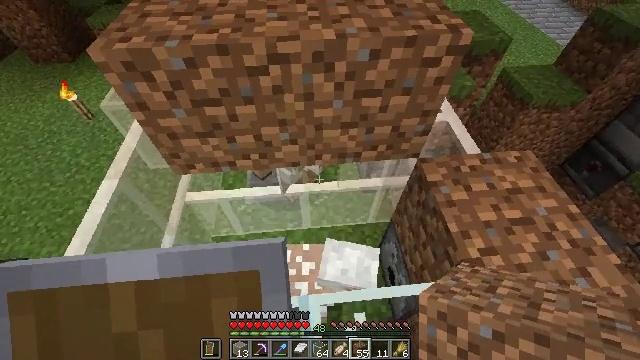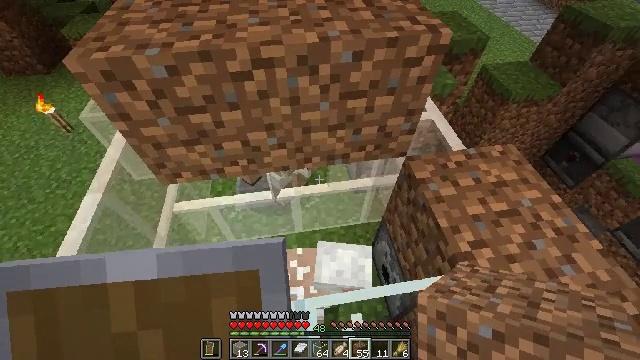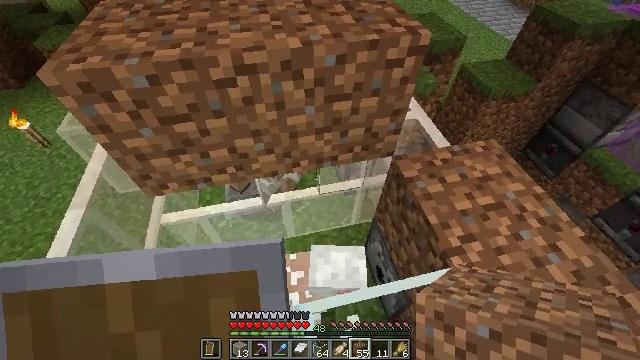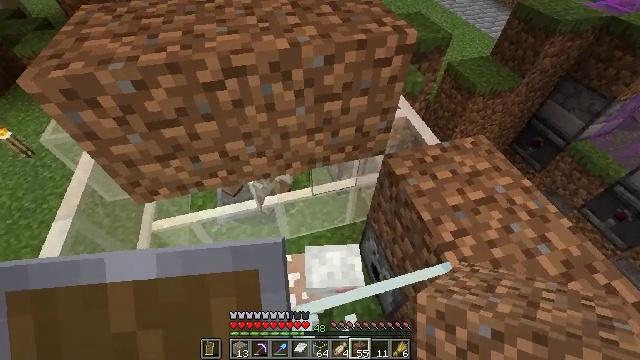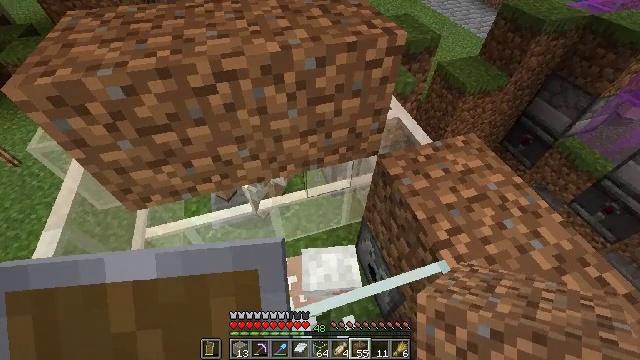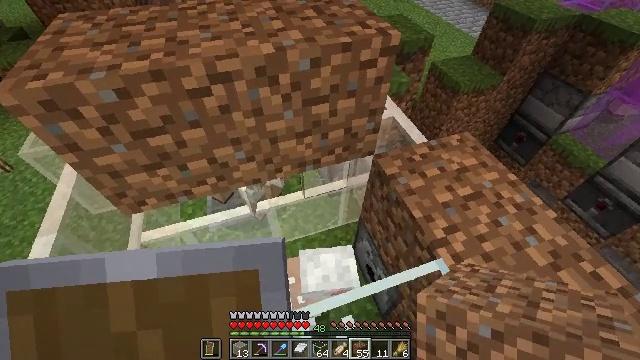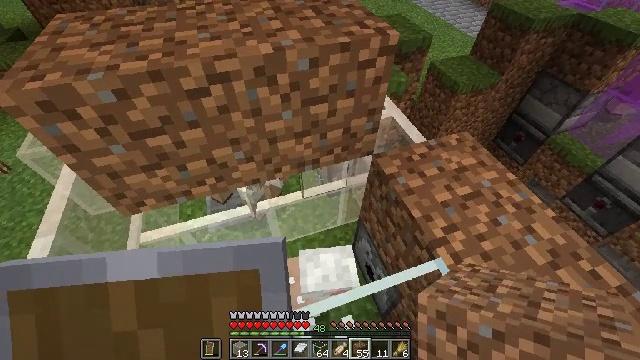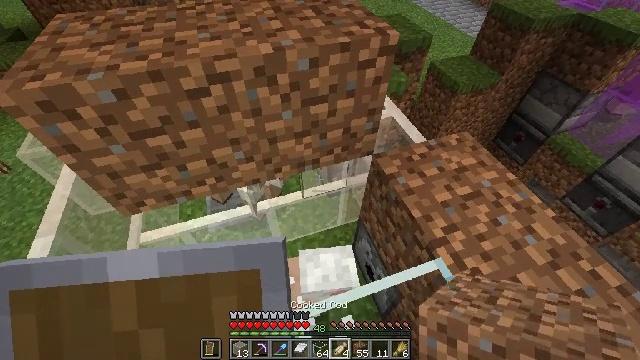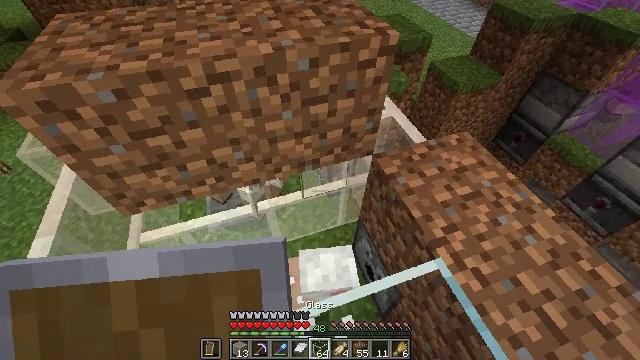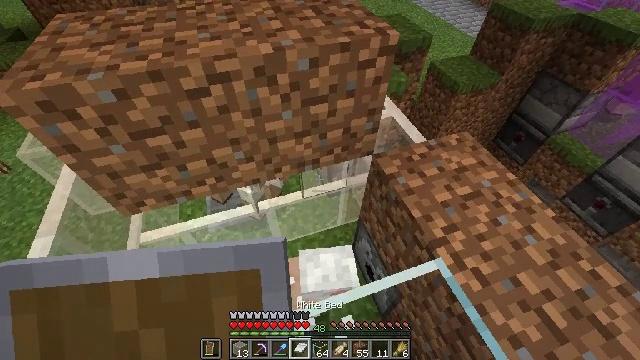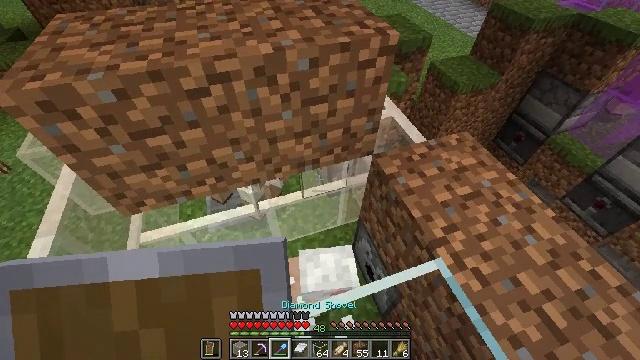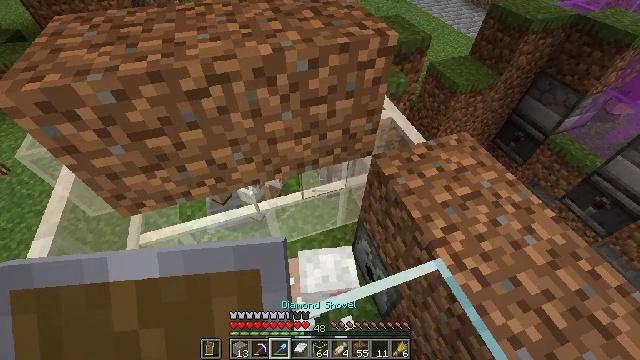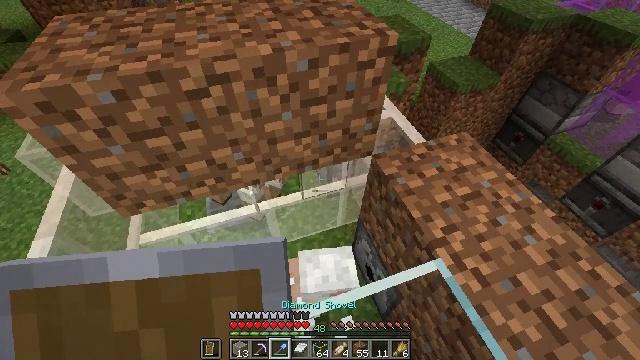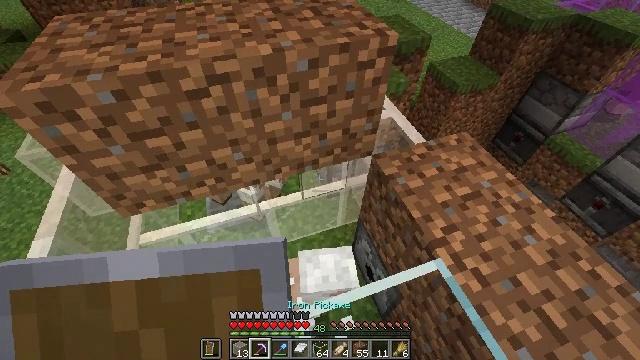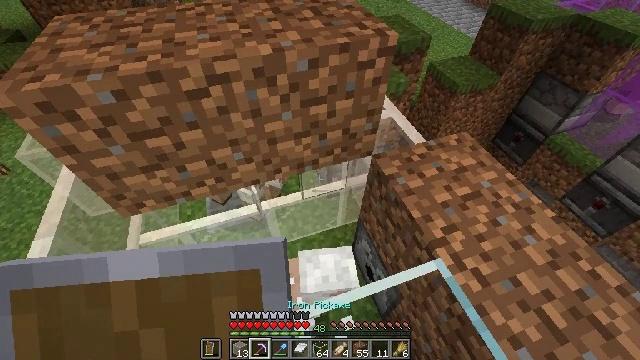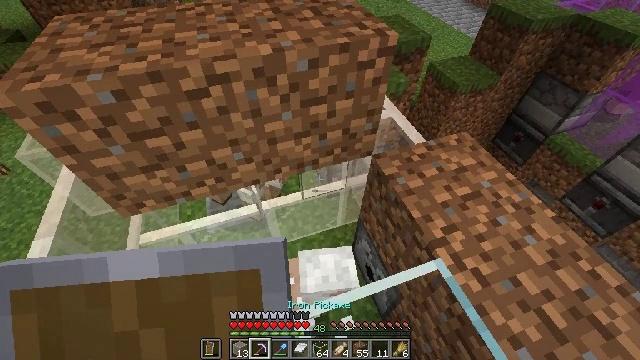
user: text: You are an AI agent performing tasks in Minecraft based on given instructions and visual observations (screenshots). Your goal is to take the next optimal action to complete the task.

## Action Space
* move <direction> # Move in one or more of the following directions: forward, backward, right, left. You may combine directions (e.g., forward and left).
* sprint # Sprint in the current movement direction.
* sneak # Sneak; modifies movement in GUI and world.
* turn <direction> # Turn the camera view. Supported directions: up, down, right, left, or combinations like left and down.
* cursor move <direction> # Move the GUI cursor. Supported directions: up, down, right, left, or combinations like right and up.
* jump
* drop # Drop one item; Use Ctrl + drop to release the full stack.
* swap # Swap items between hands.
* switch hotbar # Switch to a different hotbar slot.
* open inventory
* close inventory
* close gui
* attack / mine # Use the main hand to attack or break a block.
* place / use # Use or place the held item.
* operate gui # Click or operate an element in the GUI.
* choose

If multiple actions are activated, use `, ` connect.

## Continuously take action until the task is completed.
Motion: motion action
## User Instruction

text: Remove the white stained glass pane from a structure.
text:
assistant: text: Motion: turn right
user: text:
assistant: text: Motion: turn right
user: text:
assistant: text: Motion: turn right
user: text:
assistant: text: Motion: turn right
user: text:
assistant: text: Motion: turn right
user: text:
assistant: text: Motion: no_op
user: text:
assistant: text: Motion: no_op
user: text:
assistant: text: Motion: no_op
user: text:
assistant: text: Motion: no_op
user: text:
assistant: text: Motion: no_op
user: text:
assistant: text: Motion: no_op
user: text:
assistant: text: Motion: no_op
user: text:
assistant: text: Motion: no_op
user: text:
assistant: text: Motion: no_op
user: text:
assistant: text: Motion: no_op
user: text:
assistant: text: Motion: no_op
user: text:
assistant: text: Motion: no_op
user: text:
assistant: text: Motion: no_op
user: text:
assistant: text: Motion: no_op
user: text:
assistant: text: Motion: no_op
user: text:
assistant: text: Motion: no_op
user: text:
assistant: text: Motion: no_op
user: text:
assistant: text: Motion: attack / mine
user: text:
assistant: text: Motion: attack / mine
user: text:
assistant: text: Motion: attack / mine
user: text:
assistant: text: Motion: attack / mine
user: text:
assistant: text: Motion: attack / mine
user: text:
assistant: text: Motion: attack / mine
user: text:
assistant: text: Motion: attack / mine
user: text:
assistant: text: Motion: attack / mine